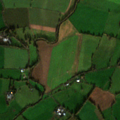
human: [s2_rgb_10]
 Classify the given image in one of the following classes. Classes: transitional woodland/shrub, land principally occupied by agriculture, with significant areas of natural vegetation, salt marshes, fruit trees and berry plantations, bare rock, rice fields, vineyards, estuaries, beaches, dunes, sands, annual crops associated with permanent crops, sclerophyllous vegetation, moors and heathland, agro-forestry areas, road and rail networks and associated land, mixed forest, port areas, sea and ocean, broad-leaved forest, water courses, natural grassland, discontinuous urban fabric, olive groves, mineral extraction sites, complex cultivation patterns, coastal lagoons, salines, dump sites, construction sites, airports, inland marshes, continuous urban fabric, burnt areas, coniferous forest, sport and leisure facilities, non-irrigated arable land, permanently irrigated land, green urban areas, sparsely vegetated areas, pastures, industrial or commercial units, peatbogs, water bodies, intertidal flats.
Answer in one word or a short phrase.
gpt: non-irrigated arable land, pastures, complex cultivation patterns